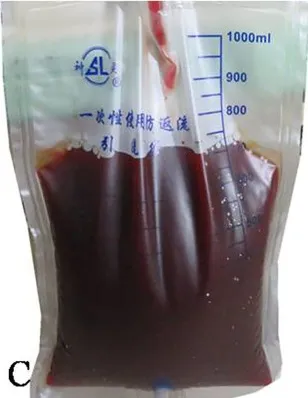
Computed tomography manifestation and pleural fluid of the patient. Right-sided pleural effusion.
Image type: radiology (ct)